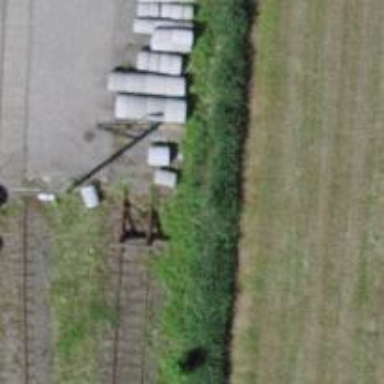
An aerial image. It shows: Railway buffer stop.